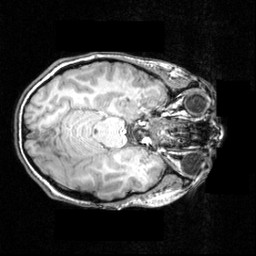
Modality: T1w
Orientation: axial
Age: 22
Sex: female
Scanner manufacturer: siemens
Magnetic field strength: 3.951 T
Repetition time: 2.5 s
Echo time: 0.00393 s